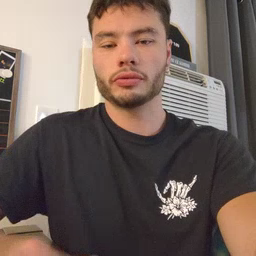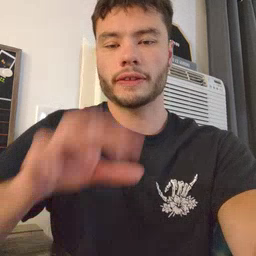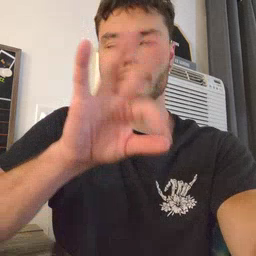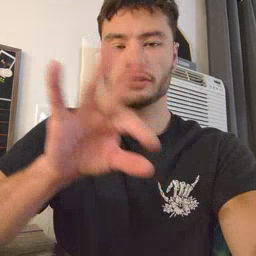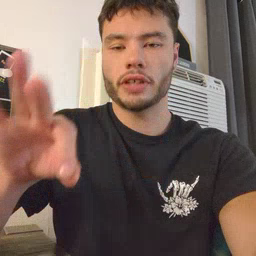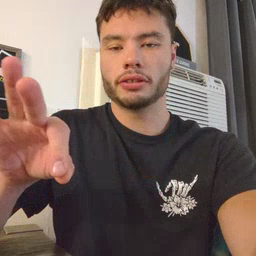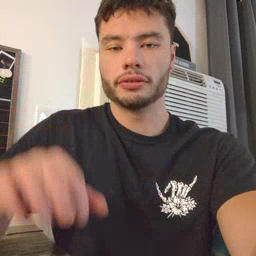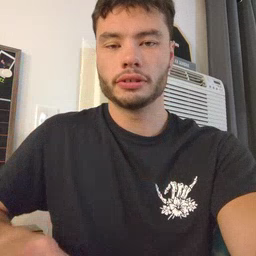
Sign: frenchfries